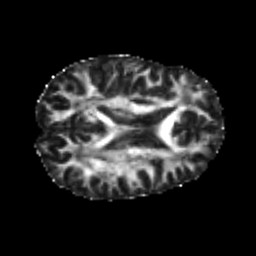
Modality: FA
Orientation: axial
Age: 20
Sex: male
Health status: healthy
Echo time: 0.074 s